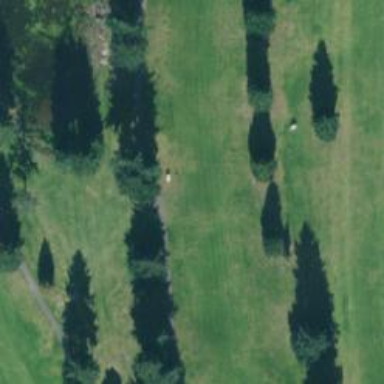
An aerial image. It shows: View of golf hole.